Question: I'm trying to use an SVG layered sprite, but I'm running into a weird rendering issue on mobile Safari. I kind of attribute it to early adoption, but since it is rendering 95%, I was curious to see if anyone else might have a solution. I may just have to use PNGs or something, though.
Notice how on iOS, only two of the boxes have this glitchy behavior going on at the bottom, where the images are, technically, overlapping in the negative space. Also notice how the images are rendered in the wrong order. Everything is shifted one to the right.
Code sample to follow after the example image:

'''
<li>
<a id="email" href="#">
<img src="social-icons.svg#email" width="115" height="128" alt="E-mail" />
</a>
</li>
<li>
<a id="github" href="#">
<img src="social-icons.svg#github" width="115" height="128" alt="GitHub" />
</a>
</li>
...
'''
'''
li
{
display: inline;
&:nth-child( 1 ):after,
&:nth-child( 3 ):after
{
content: ' ';
display: block;
}
@for $i from 1 through 6
{
&:nth-child( #{$i} ) a
{
@if $i > 1 { top: -30px; }
@if $i > 3 { top: -60px; }
}
}
...
}
'''
'''
<?xml version="1.0" encoding="utf-8"?>
<svg xmlns="http://www.w3.org/2000/svg" xmlns:xlink="http://www.w3.org/1999/xlink">
<svg:style xmlns:svg="http://www.w3.org/2000/svg" type="text/css">
.i { display: none; }
.i:target { display: block; }
</svg:style>
<svg:svg class="i" id="email" width="100%" height="100%" viewBox="0 0 458 512" xmlns:svg="http://www.w3.org/2000/svg">
...
</svg:svg>
<svg:svg class="i" id="facebook" width="100%" height="100%" viewBox="0 0 458 512" xmlns:svg="http://www.w3.org/2000/svg">
...
</svg:svg>
</svg:svg>
'''
I'm only posing the question because, as I stated, it seems to be working, with a few minor glitches. Why might the icons rendering the wrong, and sometimes partial, images?
Is there anything I can try before I give up and resort to raster images? So far, I've just been trying all kinds of random properties--margin, relative positioning, line height, etc.--but whenever I reduce the spacing between the rows it renders glitchy. If I don't and leave the space between them, it renders fine.
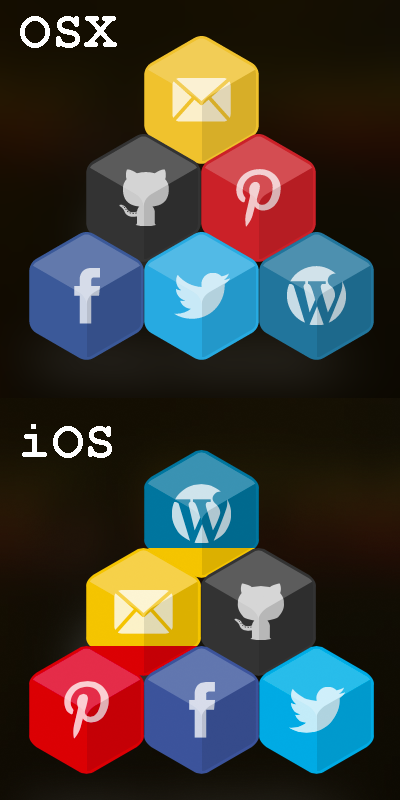
Answer: I was able to resolve the rendering issue on iOS by changing the HTML source. Instead of using 'img' elements, I switched them to actual SVG elements, and it works!
Interestingly, if I only changed the first one, everything rendered fine, but I ended up switching them all for consistency sake.
Changed this:
'''
<li>
<a id="email" href="#">
<img src="icons/queue-icons.svg#email" width="115" height="128" alt="E-mail" />
</a>
</li>
'''
To this:
'''
<li>
<a id="email" href="#">
<svg viewBox="0 0 115 128">
<use xlink:href="/icons/queue-icons.svg#email"></use>
</svg>
</a>
</li>
'''
Thanks to <URL> for providing me with some additional information.